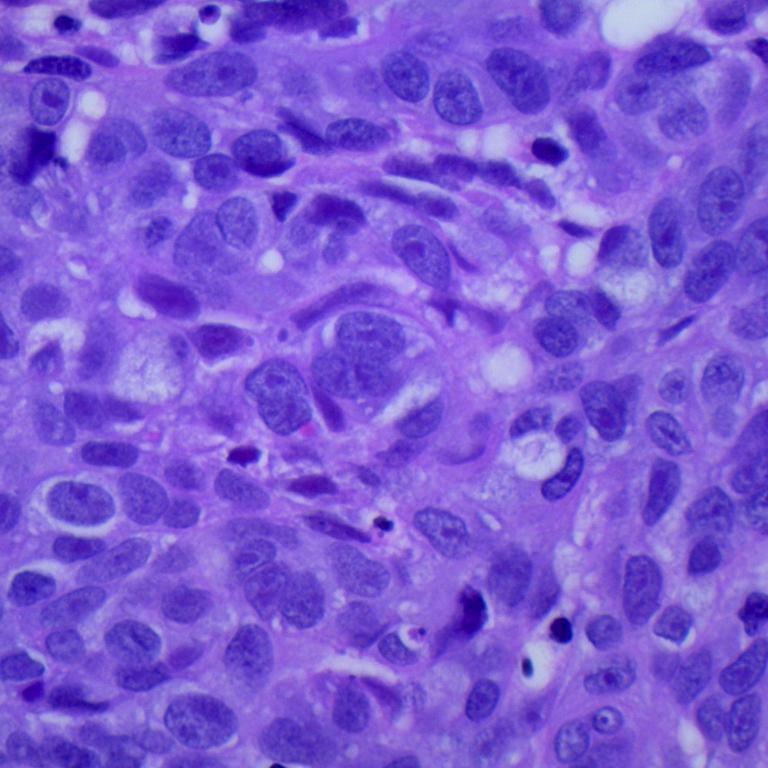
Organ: lung
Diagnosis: squamous carcinomas